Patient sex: M
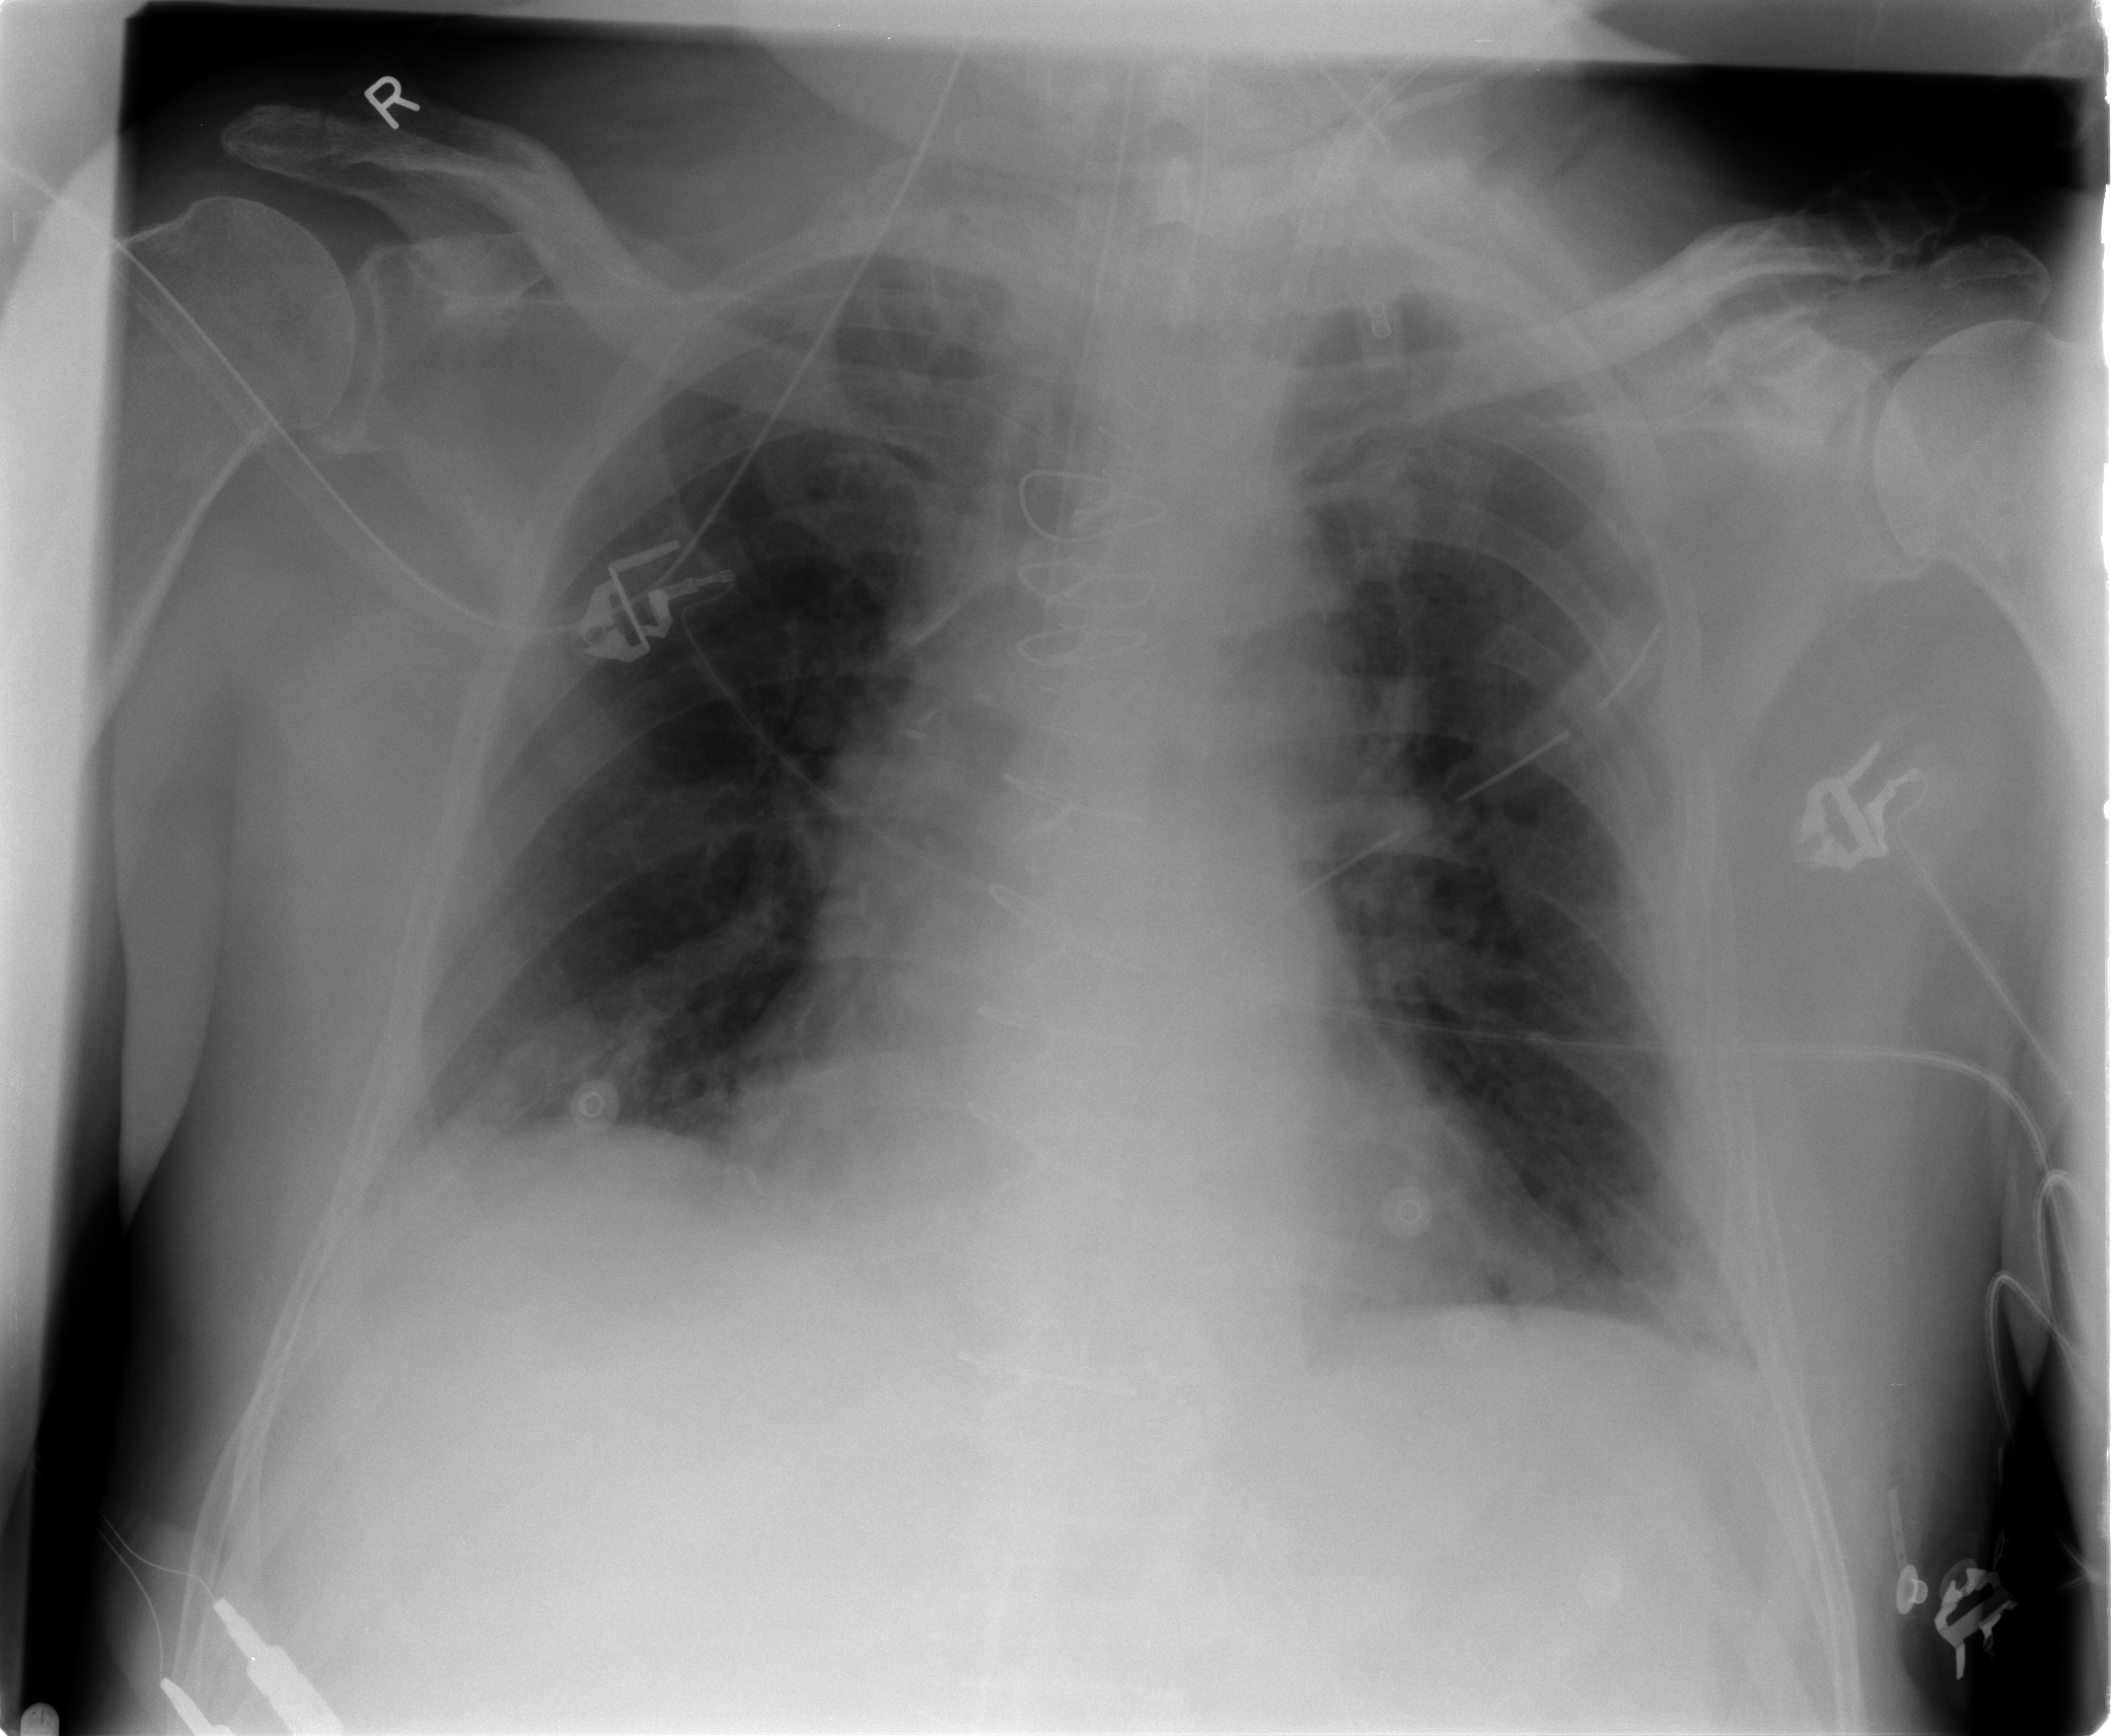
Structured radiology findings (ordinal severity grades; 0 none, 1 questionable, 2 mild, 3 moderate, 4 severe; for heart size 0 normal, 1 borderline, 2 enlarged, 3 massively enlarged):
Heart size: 0
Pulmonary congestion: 2
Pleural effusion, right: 1
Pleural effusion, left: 1
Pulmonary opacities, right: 0
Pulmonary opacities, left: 0
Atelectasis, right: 2
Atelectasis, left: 2